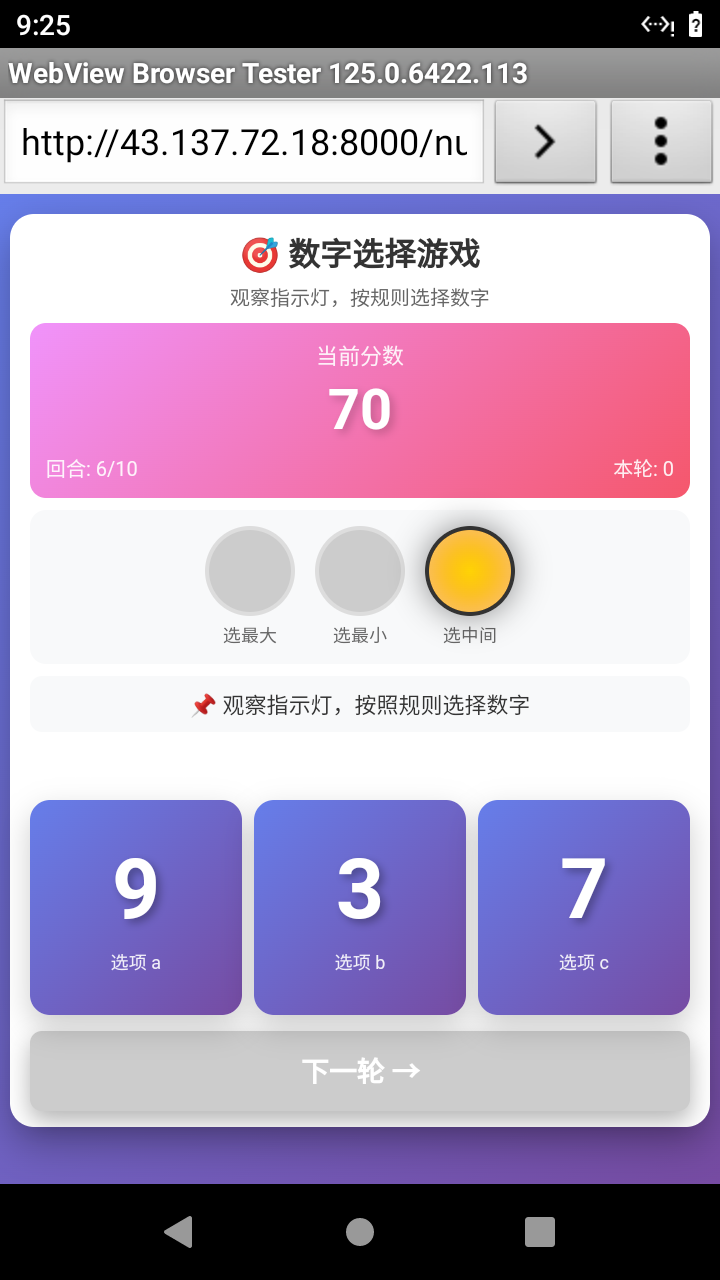

Select the correct number based on the traffic light color.
Answer: 2